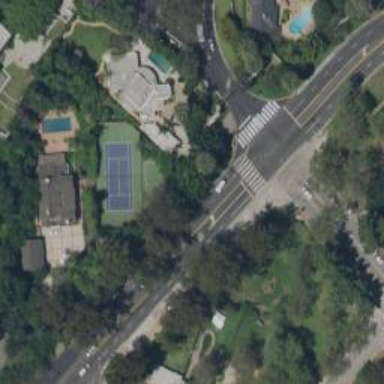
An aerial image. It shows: Secondary road with asphalt surface surrounded by residential properties.